Interaction volume radius: 5 \u00c5
Interaction volume height: 15 \u00c5
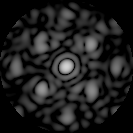
Disorder parameter: 0.4772